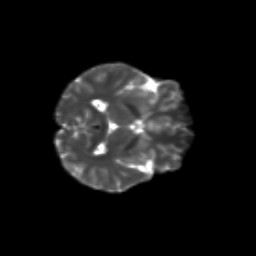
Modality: T2w
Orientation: axial
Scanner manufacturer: siemens
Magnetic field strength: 3 T
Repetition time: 9.2 s
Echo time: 0.084 s